Question: Is it possible to blend the iterations of a 'background-image' when 'background-repeat' is set to 'repeat' like so:

Solutions using javascript are also welcome.
---
Thanks in advance
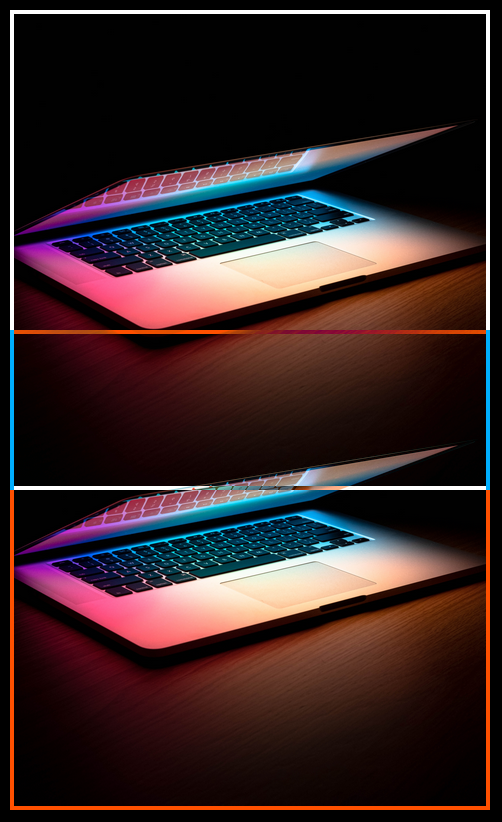
Answer: You would need 2 images for this.
1. one that tiles seamlessly

1. and the starting top image which doesn't tile.

Your element will use the tileable one as its background. The background position Y should be the height of the non-tileable one.
You can then add a pseudo element '::before' on top of your element positioned to the top which has the background of your non-tileable image.
'''
div
{
position: relative;
width: 813px;
height: 2000px;
border: 3px solid red;
background-image: url(https://i.imgur.com/joeNpq8.png);
background-repeat: repeat-y;
background-position: 0 682px;
}
div::before
{
content: '';
width: 813px;
height: 682px;
background-image: url(https://i.imgur.com/iYgZFsw.png);
background-repeat: no-repeat;
position: absolute;
top: 0;
left: 0;
}
'''
'''
<div></div>
'''